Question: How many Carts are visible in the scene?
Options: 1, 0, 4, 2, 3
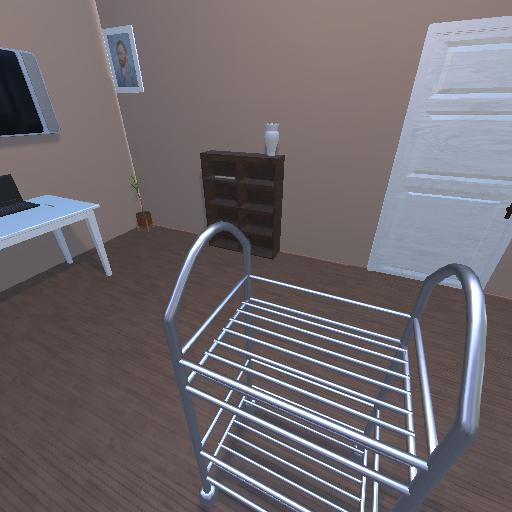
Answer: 1